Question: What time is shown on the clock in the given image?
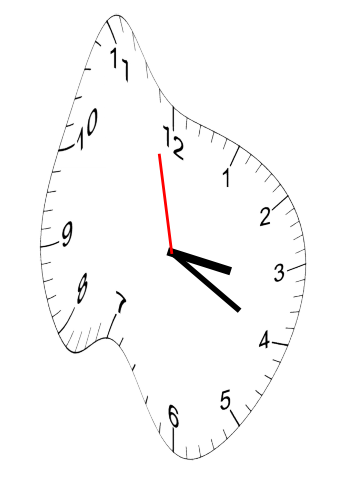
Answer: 03:19:58